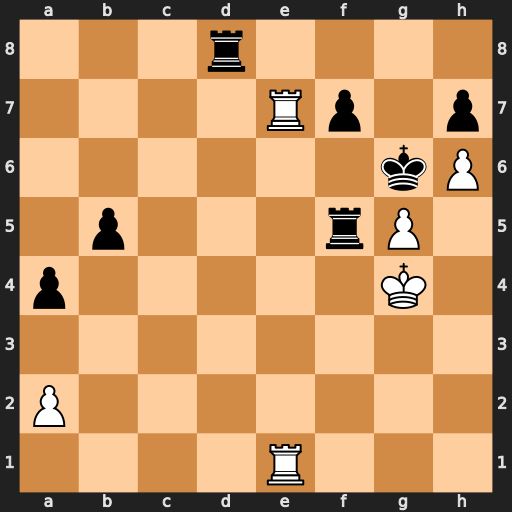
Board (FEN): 3r4/4Rp1p/6kP/1p3rP1/p5K1/8/P7/4R3
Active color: w
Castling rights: -
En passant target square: -
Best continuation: R1e6+ Rf6 Rxf6#